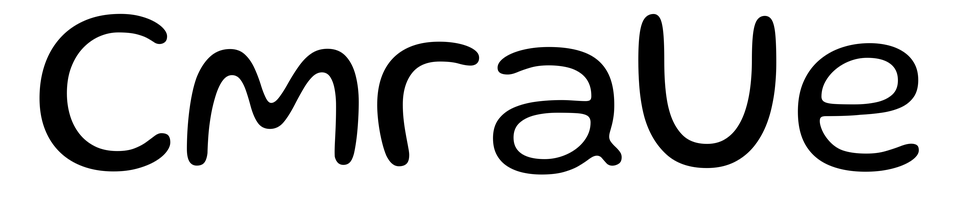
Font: Gluten_Light